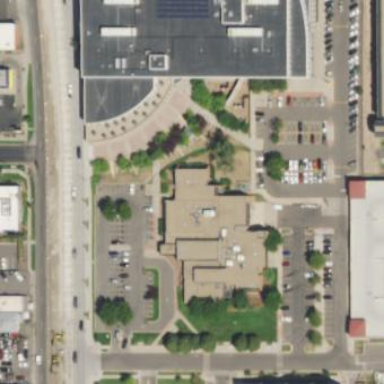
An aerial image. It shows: Hospital building.